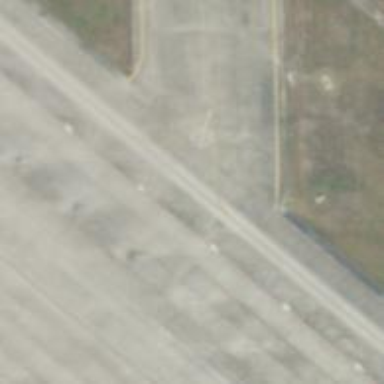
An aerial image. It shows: Asphalt taxiway at the airport.